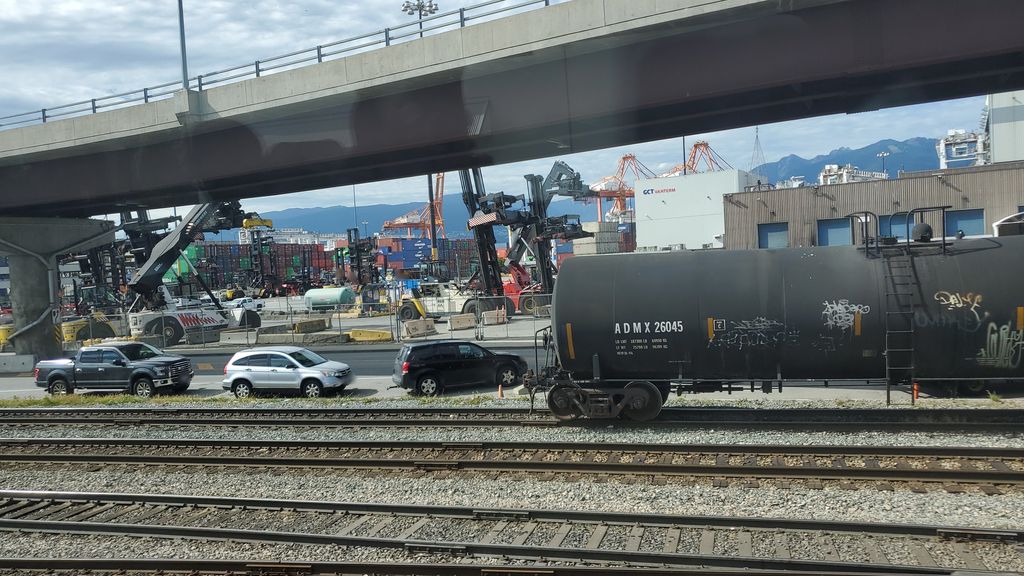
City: vancouver